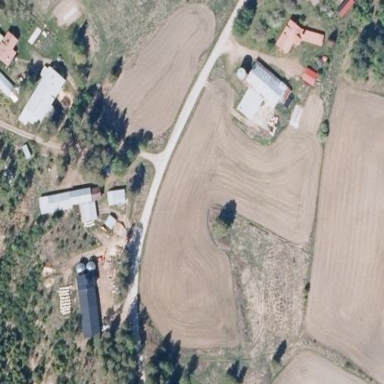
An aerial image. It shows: Farmyard area.